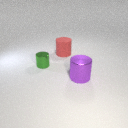
large purple metal cylinder to the right of large red rubber cylinder